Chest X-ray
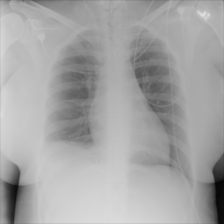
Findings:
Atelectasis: negative
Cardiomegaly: negative
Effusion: negative
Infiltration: negative
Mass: negative
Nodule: negative
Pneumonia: negative
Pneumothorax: negative
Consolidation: negative
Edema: negative
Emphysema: negative
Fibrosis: negative
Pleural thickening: negative
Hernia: negative